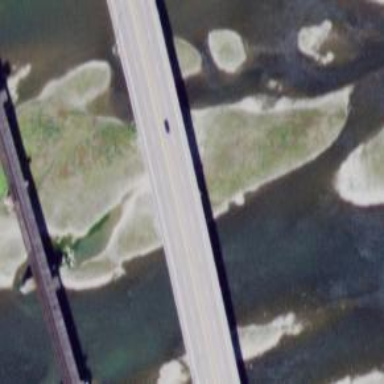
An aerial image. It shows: Man-made bridge.